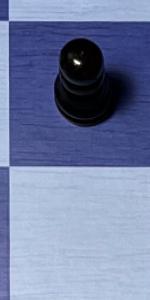
Label: Empty